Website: apple
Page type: payment
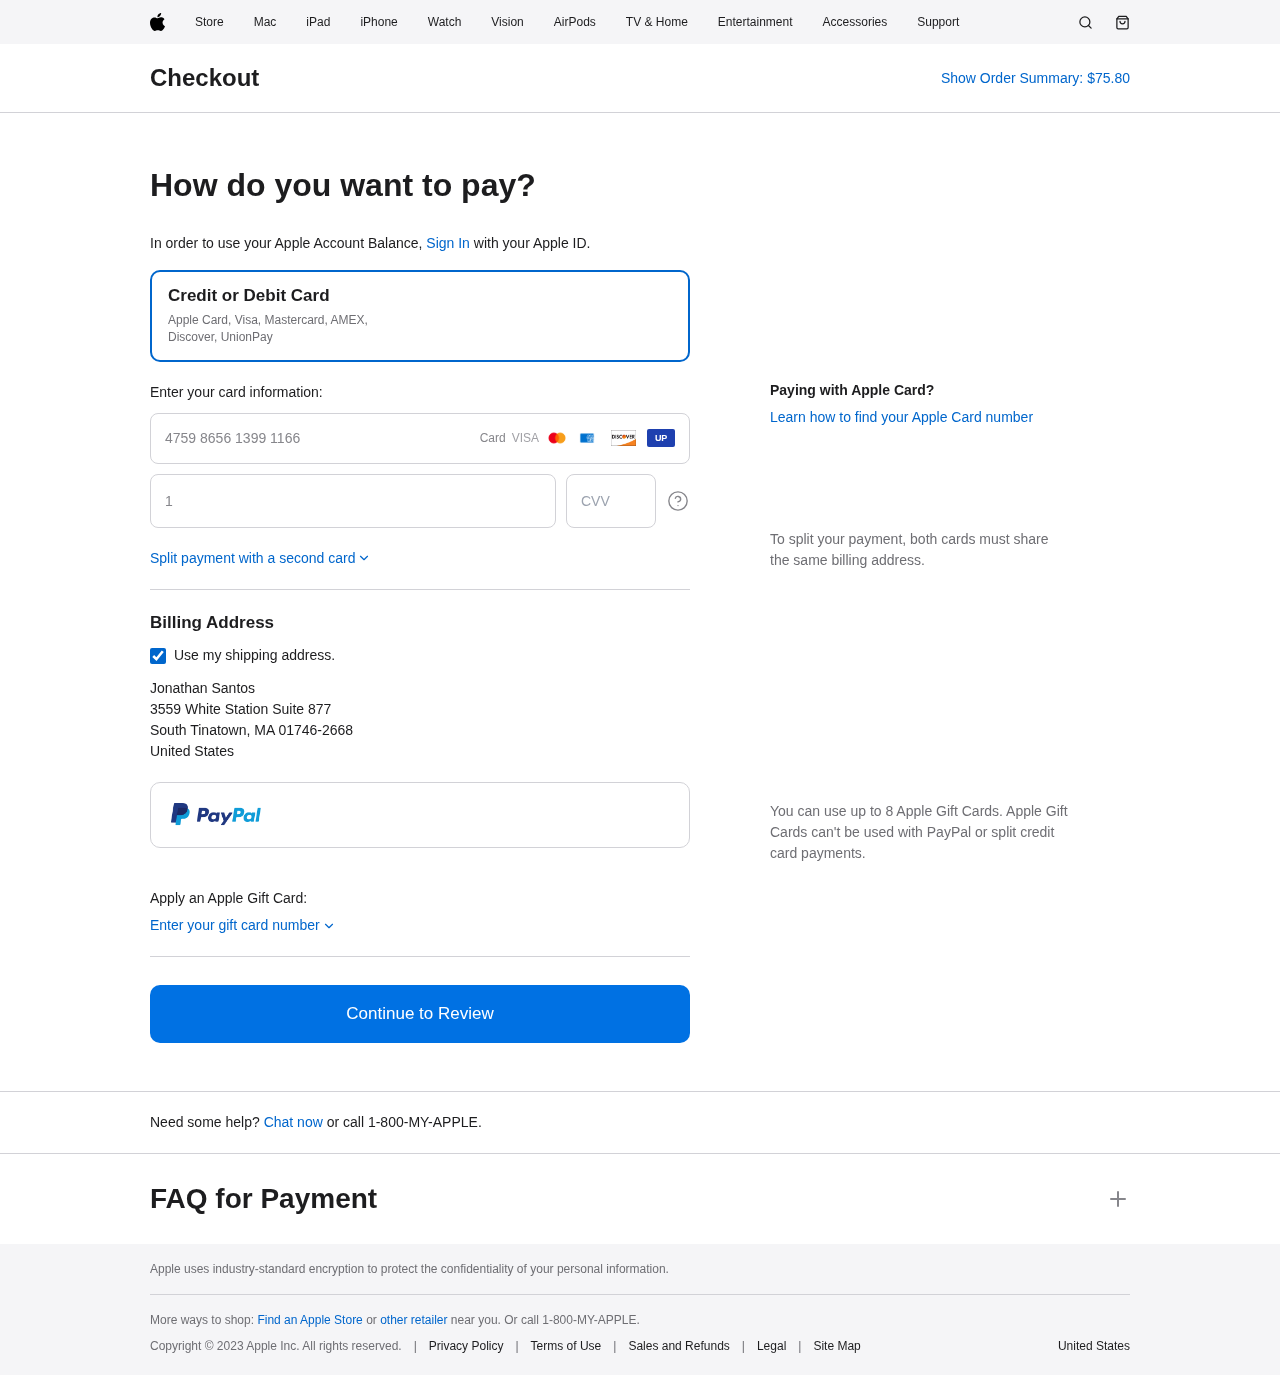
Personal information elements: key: PII_CARD_CVV
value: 856
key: PII_CARD_EXPIRY
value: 11/26
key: PII_CARD_NUMBER
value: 4759 8656 1399 1166
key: PII_COUNTRY
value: United States
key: PII_FULLNAME
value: Jonathan Santos
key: PII_STREET
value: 3559 White Station Suite 877
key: PII_CITY_STATE_ZIP
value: South Tinatown, MA 01746-2668
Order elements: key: ORDER_TOTAL
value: $75.80